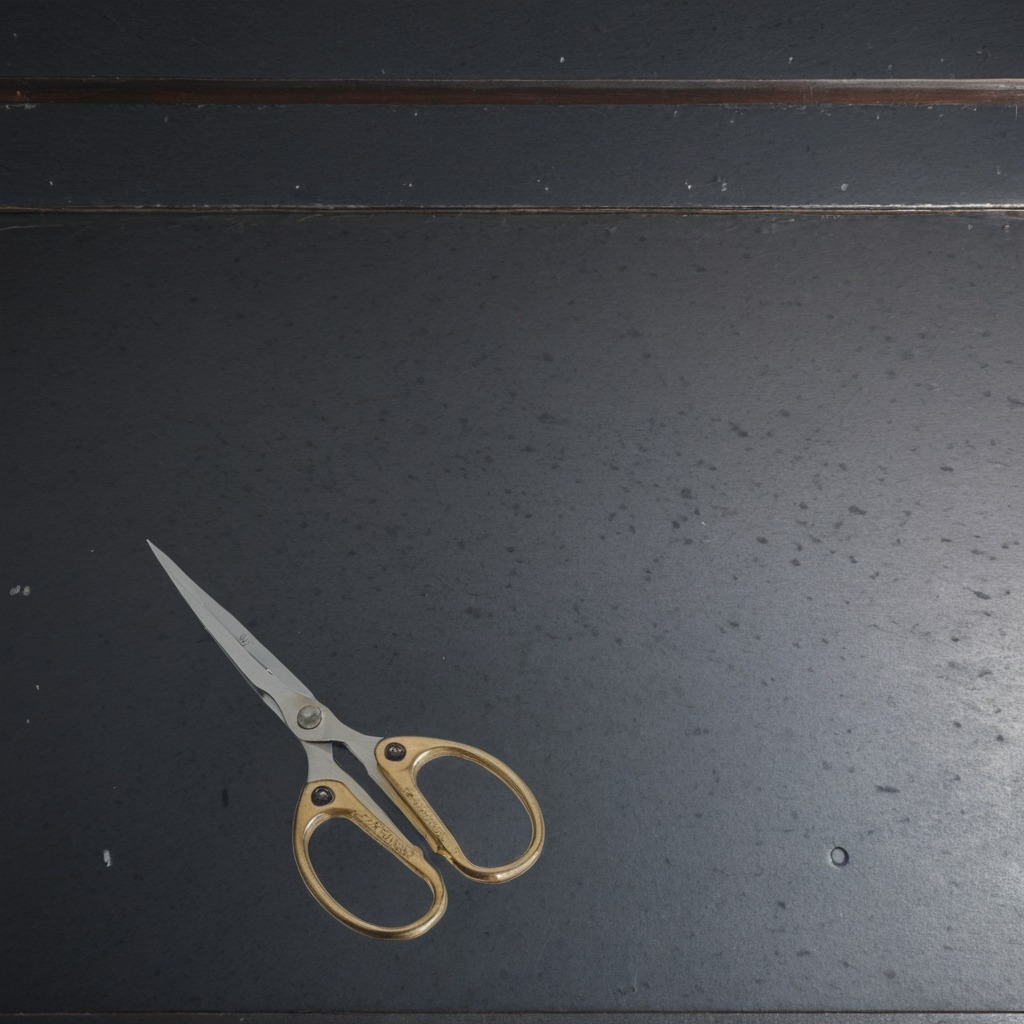
A scissor is lying on the cold steel table in a mining workshop.